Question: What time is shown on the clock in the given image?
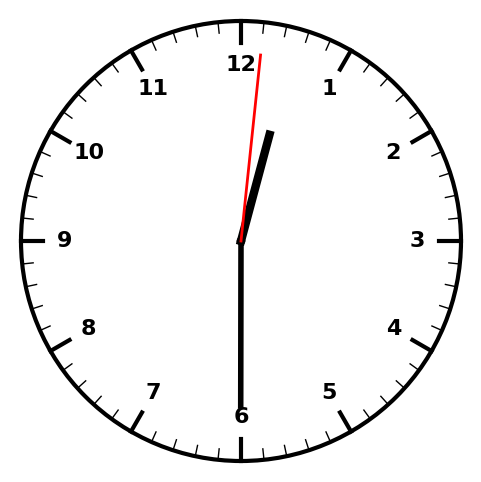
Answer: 12:30:01